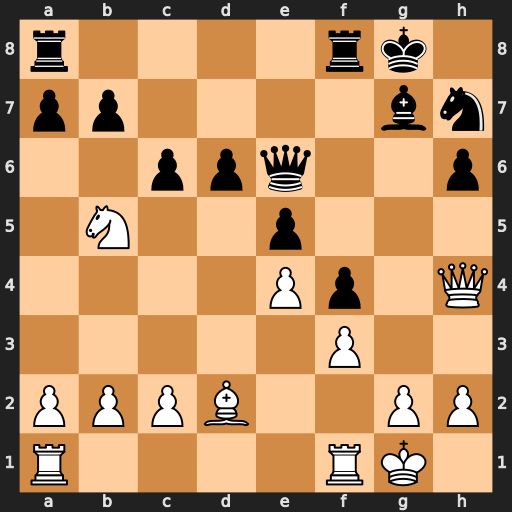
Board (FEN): r4rk1/pp4bn/2ppq2p/1N2p3/4Pp1Q/5P2/PPPB2PP/R4RK1
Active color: w
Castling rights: -
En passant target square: -
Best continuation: Nc7 Qf6 Qxf6 Bxf6 Nxa8